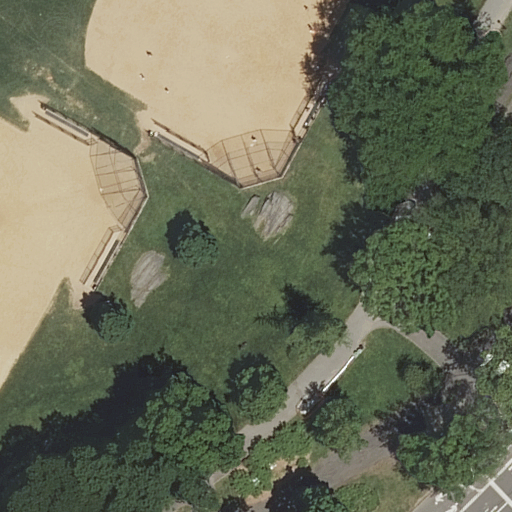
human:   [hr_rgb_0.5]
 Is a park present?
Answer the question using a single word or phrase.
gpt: yes

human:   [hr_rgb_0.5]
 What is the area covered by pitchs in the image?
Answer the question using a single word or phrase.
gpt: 2074m2

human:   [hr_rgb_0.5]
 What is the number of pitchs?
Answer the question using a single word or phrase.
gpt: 2

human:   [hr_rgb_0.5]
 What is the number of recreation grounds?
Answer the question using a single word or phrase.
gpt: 1

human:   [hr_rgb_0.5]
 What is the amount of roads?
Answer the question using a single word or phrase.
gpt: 5

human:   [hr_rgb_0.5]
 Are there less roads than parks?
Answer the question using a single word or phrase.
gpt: no

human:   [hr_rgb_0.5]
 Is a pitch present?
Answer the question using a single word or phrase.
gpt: yes

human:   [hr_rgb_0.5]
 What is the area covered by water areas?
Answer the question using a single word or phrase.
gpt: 0m2

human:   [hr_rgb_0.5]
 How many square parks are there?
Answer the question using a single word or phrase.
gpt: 0

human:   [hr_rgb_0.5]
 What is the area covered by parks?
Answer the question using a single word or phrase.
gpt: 10633m2

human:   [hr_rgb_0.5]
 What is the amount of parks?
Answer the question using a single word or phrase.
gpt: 1

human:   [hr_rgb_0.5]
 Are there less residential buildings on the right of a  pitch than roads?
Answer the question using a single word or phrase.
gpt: yes

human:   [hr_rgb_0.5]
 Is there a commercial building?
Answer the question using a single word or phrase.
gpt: no

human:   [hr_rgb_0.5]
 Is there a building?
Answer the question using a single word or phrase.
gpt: no

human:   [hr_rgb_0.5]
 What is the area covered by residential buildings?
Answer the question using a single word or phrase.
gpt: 0m2

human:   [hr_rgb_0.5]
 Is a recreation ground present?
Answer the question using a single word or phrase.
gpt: yes

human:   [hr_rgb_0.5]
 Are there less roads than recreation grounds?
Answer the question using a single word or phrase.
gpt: no

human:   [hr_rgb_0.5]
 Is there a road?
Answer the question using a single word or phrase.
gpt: yes

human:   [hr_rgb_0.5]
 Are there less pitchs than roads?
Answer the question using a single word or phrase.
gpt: yes

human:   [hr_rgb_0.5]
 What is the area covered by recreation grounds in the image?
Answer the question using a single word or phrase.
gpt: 3774m2

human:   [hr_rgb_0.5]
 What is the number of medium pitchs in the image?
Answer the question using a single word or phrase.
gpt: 0

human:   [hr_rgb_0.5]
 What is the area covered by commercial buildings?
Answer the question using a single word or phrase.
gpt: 0m2

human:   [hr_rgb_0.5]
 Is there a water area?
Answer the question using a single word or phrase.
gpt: no

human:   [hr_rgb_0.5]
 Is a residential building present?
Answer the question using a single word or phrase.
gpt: no

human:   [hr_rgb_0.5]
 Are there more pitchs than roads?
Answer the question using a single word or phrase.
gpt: no

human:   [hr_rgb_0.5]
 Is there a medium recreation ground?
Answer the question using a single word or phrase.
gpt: no

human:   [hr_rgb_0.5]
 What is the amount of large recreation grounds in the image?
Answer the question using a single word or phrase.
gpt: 1

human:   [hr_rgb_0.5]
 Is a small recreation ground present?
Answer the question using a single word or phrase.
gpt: no

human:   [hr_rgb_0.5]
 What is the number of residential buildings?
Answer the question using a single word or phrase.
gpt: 0

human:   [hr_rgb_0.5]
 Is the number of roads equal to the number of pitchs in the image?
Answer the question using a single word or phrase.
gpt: no

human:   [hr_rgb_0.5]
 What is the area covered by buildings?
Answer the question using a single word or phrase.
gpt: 0m2

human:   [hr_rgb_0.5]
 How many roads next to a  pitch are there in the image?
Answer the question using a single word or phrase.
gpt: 5

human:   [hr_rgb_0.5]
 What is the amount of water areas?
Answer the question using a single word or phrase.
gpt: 0

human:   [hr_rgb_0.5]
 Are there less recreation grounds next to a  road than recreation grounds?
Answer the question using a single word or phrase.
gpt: no

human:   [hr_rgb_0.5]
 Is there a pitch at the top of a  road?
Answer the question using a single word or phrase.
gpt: yes

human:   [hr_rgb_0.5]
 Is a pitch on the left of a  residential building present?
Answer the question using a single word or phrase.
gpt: no

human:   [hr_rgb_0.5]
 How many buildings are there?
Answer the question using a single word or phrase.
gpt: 0

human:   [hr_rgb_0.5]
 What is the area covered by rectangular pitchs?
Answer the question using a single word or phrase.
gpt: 0m2

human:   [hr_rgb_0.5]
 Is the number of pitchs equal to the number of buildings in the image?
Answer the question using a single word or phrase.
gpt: no

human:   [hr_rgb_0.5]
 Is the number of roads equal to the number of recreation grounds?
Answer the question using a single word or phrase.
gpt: no

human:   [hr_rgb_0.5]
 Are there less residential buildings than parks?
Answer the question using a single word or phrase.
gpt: yes

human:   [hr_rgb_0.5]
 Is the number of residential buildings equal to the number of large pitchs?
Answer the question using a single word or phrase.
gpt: no

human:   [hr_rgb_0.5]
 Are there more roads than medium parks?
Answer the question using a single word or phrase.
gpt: yes

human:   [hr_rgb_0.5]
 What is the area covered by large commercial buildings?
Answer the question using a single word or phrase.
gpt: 0m2

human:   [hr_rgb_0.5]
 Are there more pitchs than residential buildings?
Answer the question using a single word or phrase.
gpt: yes

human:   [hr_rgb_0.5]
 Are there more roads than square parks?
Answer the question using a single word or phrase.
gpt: yes

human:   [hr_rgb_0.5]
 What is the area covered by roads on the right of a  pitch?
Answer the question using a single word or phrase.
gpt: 0m2

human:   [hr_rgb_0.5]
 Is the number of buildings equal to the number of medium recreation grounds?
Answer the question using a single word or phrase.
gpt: yes

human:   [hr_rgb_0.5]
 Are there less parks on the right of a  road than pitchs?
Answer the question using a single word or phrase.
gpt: yes

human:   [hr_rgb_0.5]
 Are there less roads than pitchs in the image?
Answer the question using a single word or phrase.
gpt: no

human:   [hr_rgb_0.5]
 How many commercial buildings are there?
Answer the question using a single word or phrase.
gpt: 0

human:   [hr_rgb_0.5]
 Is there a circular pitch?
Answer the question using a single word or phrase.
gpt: no

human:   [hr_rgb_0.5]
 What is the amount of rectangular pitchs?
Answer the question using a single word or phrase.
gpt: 0

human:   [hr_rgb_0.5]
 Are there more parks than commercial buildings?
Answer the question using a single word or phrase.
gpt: yes

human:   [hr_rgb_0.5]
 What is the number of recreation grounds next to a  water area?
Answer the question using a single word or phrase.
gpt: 0

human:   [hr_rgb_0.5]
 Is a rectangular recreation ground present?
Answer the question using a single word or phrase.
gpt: no

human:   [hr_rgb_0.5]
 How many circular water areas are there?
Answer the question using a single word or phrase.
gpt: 0

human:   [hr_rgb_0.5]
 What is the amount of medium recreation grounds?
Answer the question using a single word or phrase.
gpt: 0

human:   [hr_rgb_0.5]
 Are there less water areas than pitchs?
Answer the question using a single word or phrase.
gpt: yes

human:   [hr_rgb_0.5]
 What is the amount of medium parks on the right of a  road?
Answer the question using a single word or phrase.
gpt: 0

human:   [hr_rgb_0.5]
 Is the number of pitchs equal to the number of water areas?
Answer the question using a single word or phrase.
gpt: no

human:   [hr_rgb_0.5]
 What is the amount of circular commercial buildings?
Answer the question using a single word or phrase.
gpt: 0

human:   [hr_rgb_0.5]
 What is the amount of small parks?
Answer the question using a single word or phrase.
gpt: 0

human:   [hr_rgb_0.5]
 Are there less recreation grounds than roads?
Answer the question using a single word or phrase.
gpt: yes